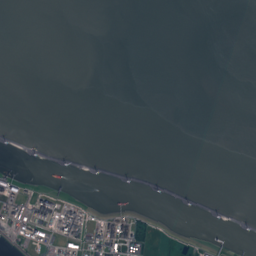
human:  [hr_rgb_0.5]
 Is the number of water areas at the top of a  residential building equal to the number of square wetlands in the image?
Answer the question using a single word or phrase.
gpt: no

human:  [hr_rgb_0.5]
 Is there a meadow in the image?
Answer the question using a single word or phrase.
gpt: yes

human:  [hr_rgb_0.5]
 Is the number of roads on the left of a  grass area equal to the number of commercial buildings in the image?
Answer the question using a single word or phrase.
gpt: no

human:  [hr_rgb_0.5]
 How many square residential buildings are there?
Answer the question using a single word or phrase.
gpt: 134

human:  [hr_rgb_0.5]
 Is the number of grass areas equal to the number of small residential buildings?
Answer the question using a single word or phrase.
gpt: no

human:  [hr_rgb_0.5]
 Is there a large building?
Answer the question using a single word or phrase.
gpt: yes

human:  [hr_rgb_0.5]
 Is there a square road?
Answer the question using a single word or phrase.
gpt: no

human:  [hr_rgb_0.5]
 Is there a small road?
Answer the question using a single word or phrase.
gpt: yes

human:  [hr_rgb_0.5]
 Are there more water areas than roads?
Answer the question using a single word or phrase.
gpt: no

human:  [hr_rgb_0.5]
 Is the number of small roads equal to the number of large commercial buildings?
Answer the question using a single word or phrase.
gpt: no

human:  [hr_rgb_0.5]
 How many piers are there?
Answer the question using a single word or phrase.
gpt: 2

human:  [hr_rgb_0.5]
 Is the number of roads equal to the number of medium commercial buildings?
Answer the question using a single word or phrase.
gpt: no

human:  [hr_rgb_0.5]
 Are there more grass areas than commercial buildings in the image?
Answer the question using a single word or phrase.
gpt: yes

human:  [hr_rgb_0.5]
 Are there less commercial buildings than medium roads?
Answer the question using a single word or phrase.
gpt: no

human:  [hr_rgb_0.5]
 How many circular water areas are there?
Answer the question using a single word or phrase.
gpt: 0

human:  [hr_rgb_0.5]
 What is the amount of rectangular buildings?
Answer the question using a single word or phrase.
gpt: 316

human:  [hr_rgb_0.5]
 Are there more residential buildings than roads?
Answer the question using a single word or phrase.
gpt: yes

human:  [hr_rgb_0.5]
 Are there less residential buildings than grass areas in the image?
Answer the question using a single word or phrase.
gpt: no

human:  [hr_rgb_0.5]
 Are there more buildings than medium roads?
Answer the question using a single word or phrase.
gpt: yes

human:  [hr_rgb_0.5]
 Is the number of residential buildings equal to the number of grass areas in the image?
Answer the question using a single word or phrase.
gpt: no

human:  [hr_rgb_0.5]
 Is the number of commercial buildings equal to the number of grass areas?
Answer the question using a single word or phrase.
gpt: no

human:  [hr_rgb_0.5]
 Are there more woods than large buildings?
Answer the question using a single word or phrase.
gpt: no

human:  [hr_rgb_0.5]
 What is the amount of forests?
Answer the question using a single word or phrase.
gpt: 4

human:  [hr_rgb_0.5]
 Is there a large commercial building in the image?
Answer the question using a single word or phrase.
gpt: yes

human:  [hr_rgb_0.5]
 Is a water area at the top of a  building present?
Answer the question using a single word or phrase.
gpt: yes

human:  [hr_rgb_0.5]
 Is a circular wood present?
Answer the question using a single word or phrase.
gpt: no

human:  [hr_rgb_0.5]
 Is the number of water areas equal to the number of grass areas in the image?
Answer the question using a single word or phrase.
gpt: no

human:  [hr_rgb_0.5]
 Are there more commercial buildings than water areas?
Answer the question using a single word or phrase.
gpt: no

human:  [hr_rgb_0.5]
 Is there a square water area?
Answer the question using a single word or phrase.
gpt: no

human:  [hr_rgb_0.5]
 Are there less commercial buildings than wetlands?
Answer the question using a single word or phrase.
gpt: yes

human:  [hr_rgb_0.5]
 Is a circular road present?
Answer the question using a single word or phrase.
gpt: no

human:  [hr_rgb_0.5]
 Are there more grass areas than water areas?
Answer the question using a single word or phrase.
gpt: yes

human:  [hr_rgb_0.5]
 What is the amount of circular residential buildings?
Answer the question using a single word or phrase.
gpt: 134

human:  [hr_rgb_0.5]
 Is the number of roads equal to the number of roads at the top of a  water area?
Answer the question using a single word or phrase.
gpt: no

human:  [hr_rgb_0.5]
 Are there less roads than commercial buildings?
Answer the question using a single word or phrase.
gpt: no

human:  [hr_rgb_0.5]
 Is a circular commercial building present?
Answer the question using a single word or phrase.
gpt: no